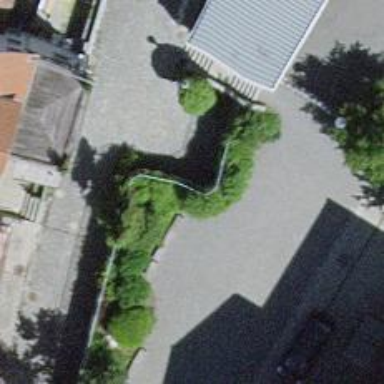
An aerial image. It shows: Parking entrance.